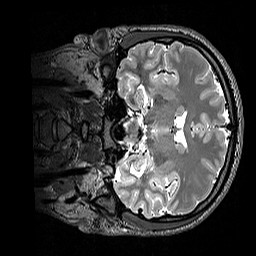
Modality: T2w
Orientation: coronal
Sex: male
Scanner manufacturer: siemens
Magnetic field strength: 3 T
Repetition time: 3.2 s
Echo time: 0.409 s